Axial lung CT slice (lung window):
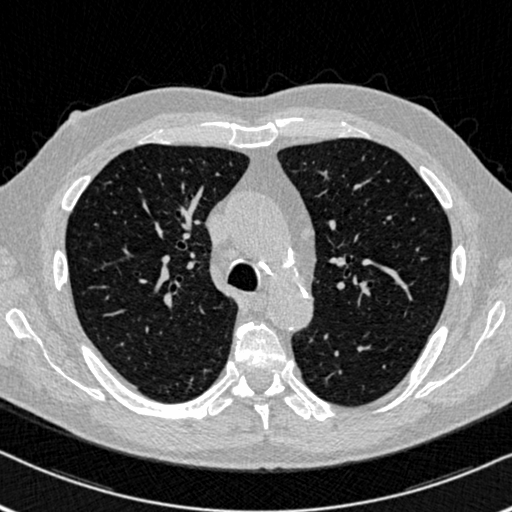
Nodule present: no